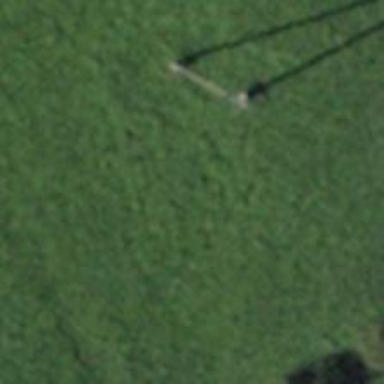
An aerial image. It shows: Power pole.